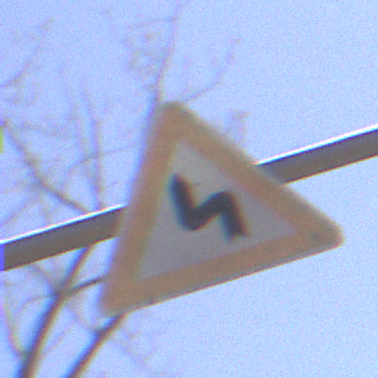
Verkehrszeichen: DoppelkurveZunaechstLinks
Umgebung: Outdoor, Nature
Tageszeit: Midday
Wetter: Clear
Licht: Natural
Jahreszeit: NotSpecified
Kontrast: HighContrast